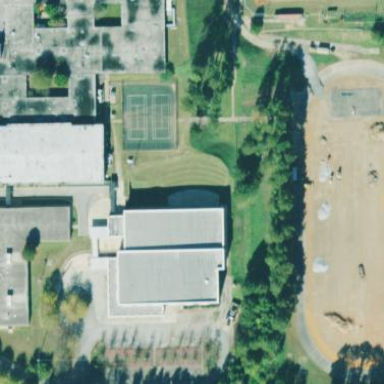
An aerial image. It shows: School.